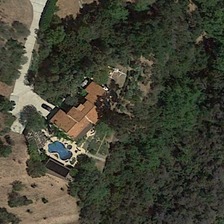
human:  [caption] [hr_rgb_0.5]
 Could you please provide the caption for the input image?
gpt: a brown roofed house was built on the edge of the woods .

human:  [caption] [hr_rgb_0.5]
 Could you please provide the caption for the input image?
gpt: there is a swimming pool behind the house .

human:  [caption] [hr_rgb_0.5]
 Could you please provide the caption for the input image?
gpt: a brown roofed house was built on the edge of the woods .

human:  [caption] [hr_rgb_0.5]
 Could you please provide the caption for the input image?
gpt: there is a swimming pool behind the house .

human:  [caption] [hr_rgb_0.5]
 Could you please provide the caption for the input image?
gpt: a brown roofed house was built on the edge of the woods .